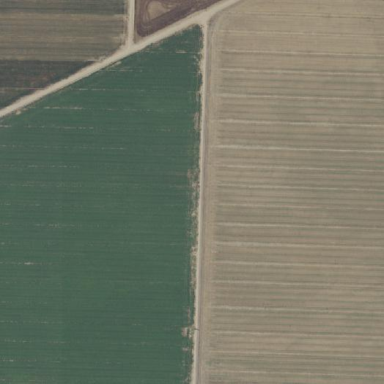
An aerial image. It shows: Farmland with fields for crop cultivation.